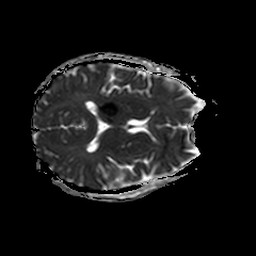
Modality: ADC
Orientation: axial
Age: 47
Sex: female
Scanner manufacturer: philips
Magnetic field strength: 3 T
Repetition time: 3.082 s
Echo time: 0.076 s